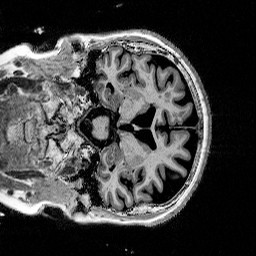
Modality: T1w
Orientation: coronal
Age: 74
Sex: female
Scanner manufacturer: siemens
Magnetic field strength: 3 T
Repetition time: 5 s
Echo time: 0.00296 s